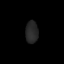
Tissue: lung
Cell type: Epithelial cells
Senescence score: 0.6922
Nuclear area (px): 275
Mean DAPI intensity: 38.764